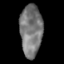
Tissue: skin
Cell type: Epithelial cells
Senescence score: 0.2601
Nuclear area (px): 1122
Mean DAPI intensity: 120.236